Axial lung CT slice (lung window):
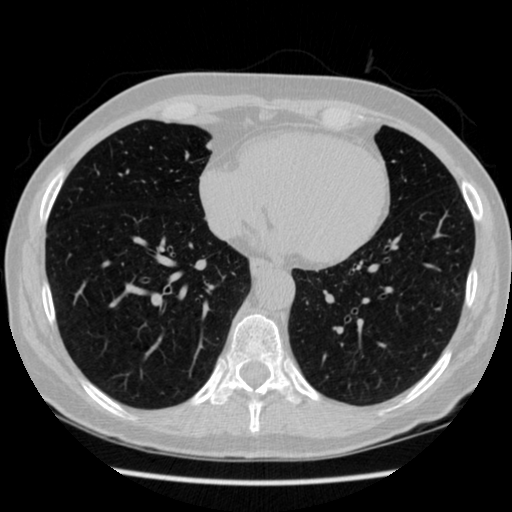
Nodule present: no